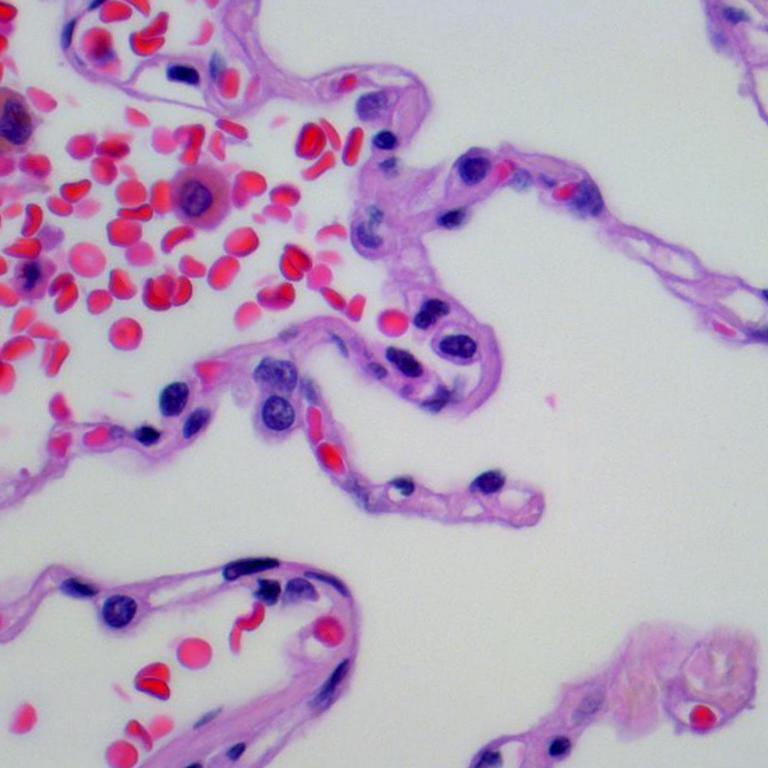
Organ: lung
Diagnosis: benign